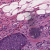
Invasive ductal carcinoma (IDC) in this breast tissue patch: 0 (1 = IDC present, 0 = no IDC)